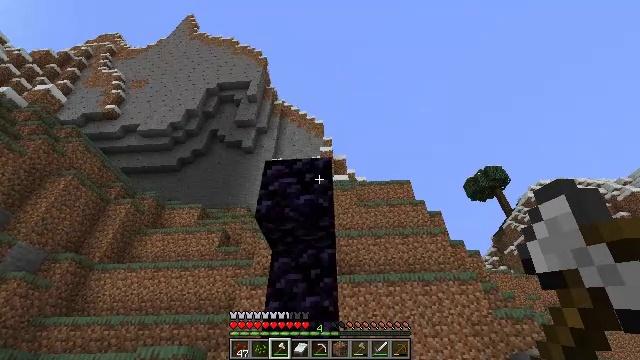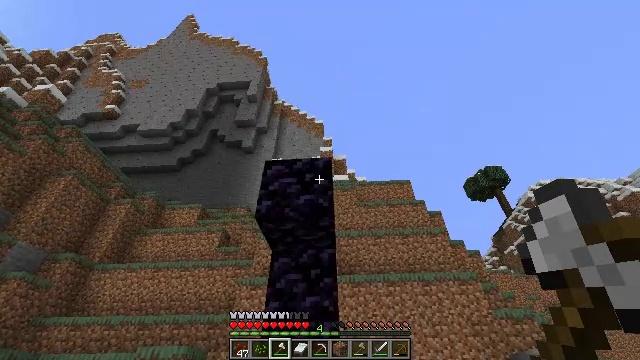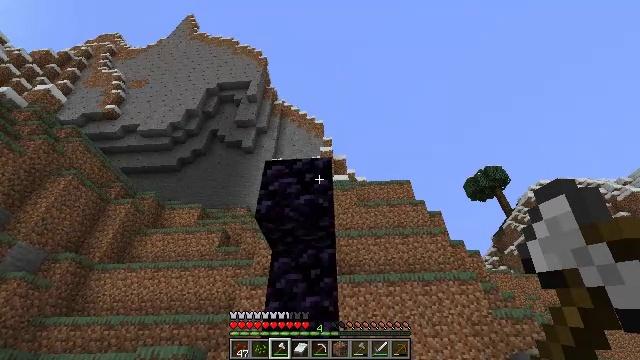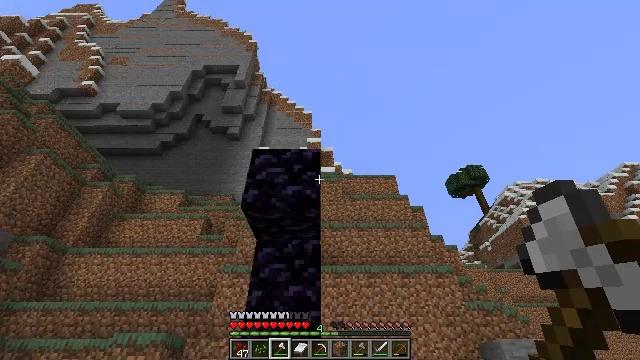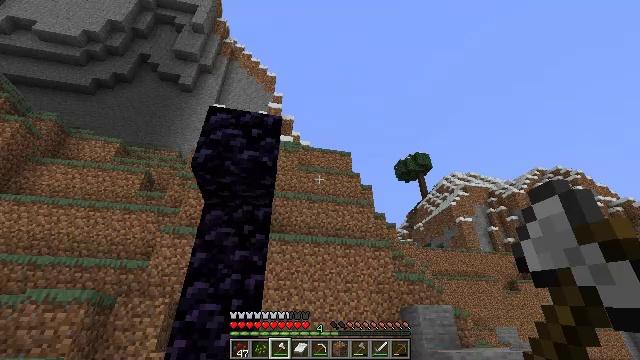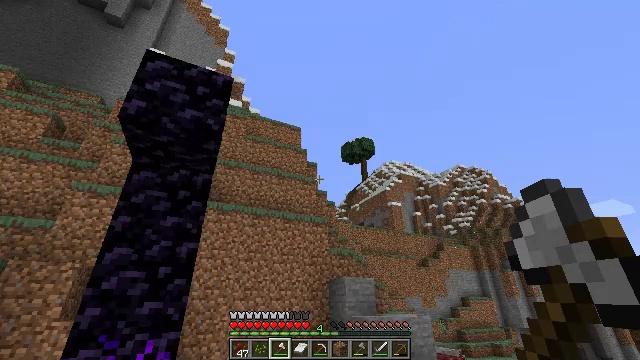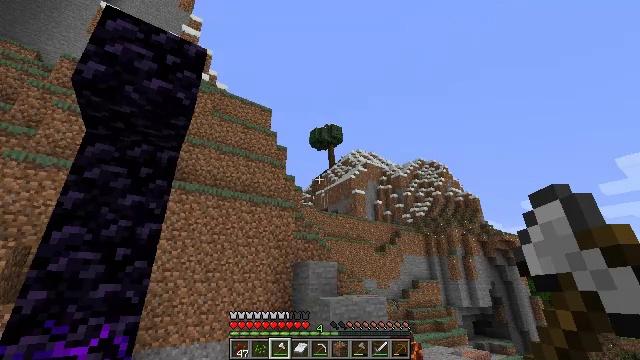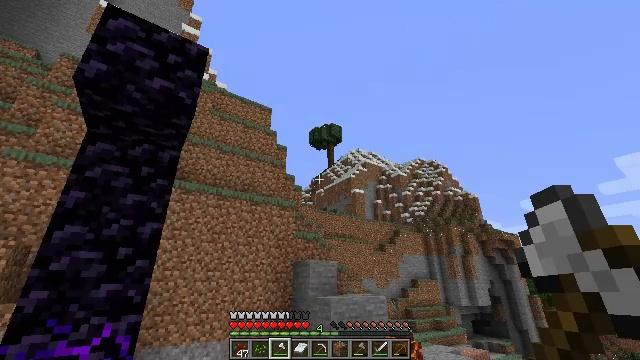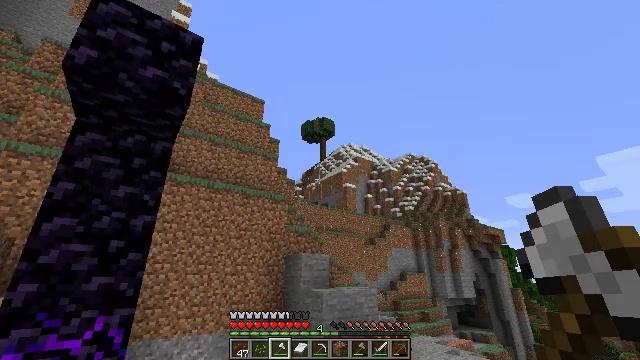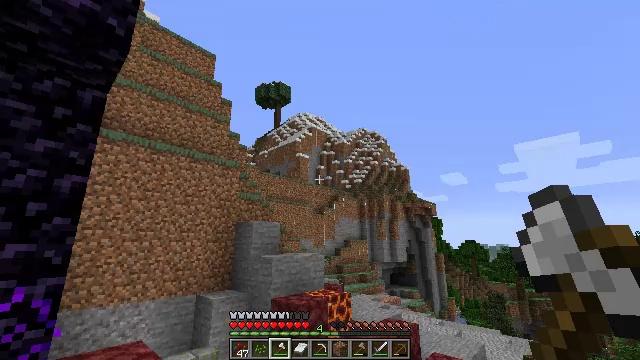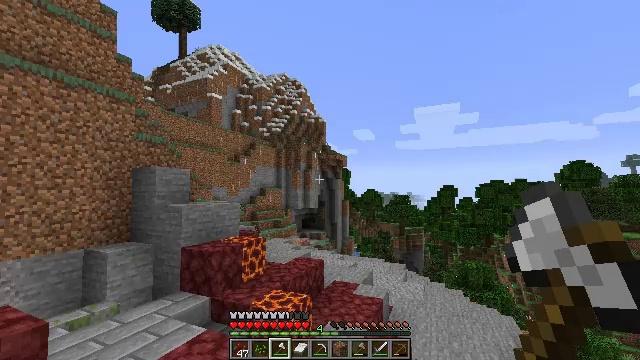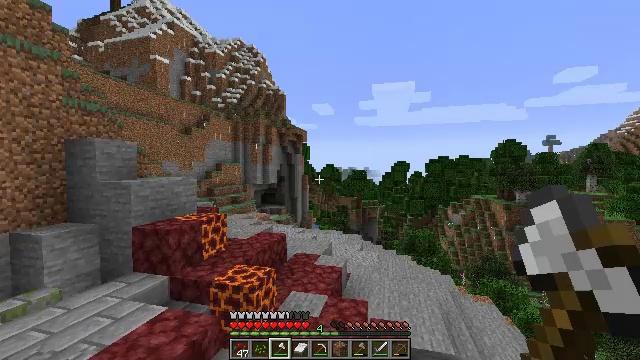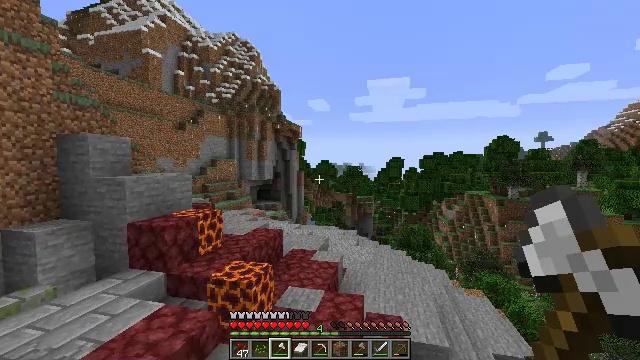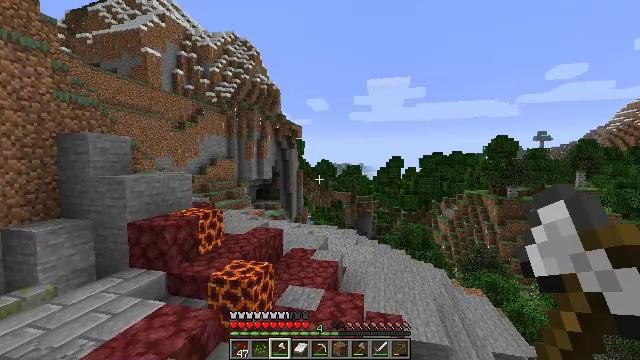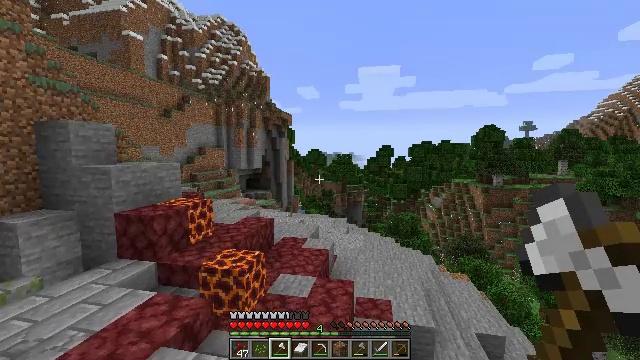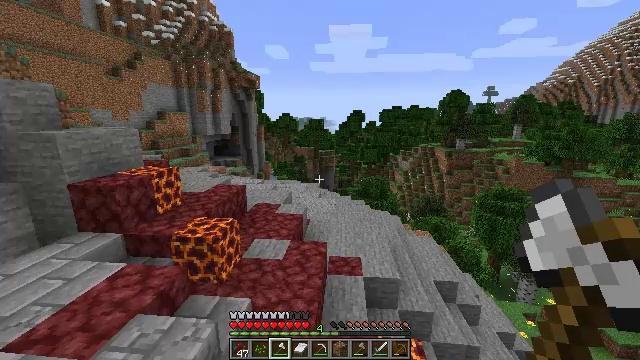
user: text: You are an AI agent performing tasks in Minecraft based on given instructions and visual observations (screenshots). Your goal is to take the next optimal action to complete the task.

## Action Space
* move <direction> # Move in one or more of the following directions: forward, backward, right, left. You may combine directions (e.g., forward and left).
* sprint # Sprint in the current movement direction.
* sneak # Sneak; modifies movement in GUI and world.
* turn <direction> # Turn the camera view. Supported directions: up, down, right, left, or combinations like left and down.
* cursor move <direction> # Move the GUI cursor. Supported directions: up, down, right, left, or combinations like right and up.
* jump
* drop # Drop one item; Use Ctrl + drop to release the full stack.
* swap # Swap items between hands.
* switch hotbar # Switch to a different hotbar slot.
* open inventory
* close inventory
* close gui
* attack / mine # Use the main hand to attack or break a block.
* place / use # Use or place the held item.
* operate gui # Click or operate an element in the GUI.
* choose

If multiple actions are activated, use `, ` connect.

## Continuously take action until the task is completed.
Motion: motion action
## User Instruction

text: Dig up the grass block for dirt.
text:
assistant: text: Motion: sneak
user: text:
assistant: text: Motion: sneak
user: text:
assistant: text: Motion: move left, sneak, turn right and down
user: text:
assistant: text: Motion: move left, sneak, turn right and down
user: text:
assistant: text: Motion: move left, sneak, turn right and down
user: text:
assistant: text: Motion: move left, sneak, turn right and down
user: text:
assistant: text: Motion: move left, sneak
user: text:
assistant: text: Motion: move left, sneak, turn right and down
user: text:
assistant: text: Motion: move left, sneak, turn right and down
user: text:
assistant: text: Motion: move left, sneak, turn right and down
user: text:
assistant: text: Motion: move left, sneak, turn right and down
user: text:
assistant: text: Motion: sneak, turn right
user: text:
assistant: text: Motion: sneak
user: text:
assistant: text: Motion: sneak, turn right and down
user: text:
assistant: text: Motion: sneak, turn right and down
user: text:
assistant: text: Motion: sneak, turn right and down
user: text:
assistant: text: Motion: sneak, turn right and down
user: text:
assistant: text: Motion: sneak
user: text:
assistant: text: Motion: sneak
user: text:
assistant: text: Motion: sneak
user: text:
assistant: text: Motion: sneak, turn right
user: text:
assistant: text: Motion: sneak, turn right and down
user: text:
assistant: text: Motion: sneak, turn right
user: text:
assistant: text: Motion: sneak, turn right
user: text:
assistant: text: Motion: sneak, turn right
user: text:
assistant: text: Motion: sneak, turn right
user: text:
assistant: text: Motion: sneak, turn right
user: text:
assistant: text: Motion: sneak
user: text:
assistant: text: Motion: sneak, turn right
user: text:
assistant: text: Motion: sneak, turn right and down